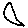
Label: moon